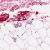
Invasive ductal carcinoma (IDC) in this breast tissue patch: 0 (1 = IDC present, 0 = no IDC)